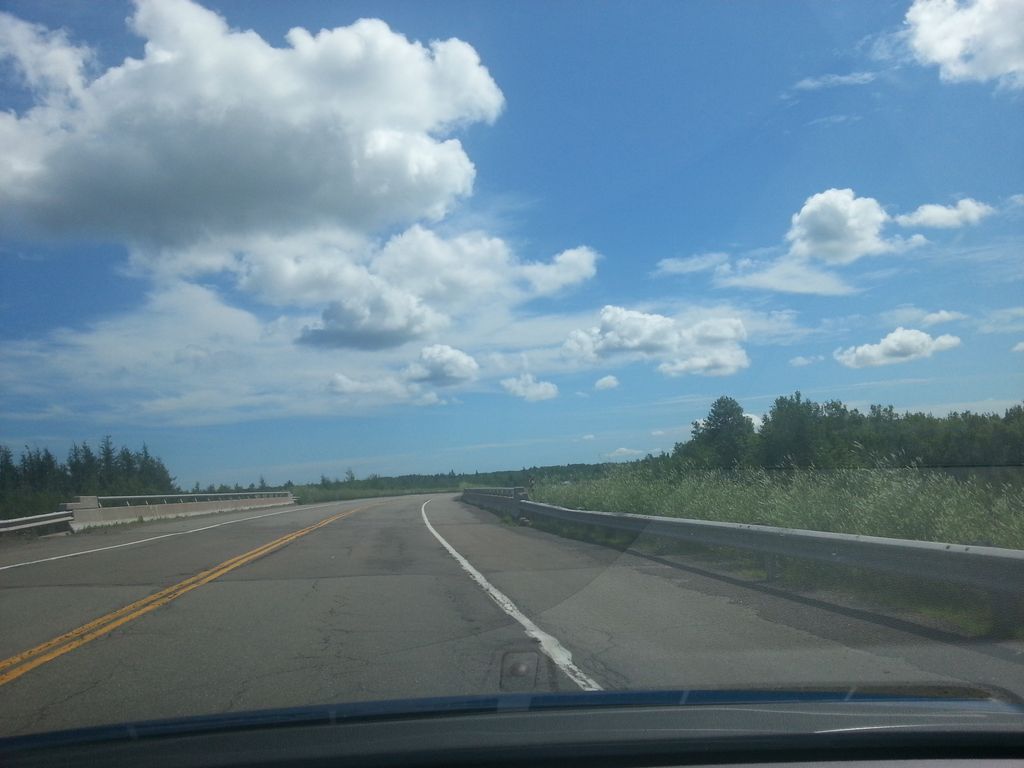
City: charlottetown